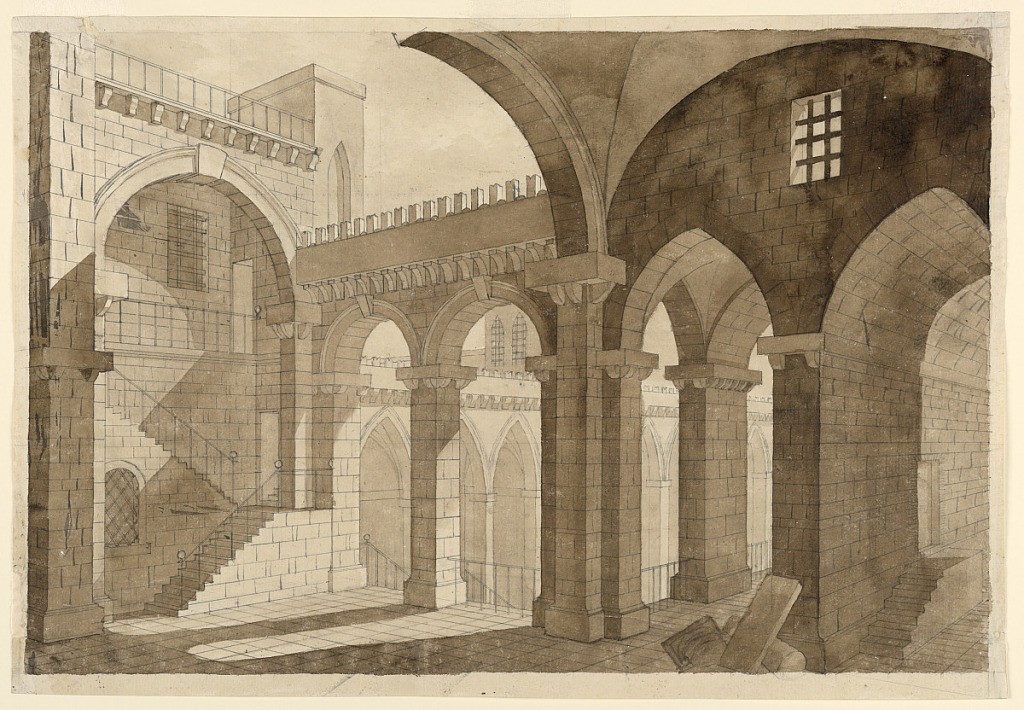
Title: Stage Design, Prison in Gothic Building
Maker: Giuseppe Galli Bibiena, Italian, 1696–1756
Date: mid- 18th–late 18th century
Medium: Pen and bistre ink, brush and wash on paper
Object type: Drawing
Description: Horizontal rectangle. The upper gallery of a prison court. Gothic building with barred windows, large arches, various stairs.